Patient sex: M
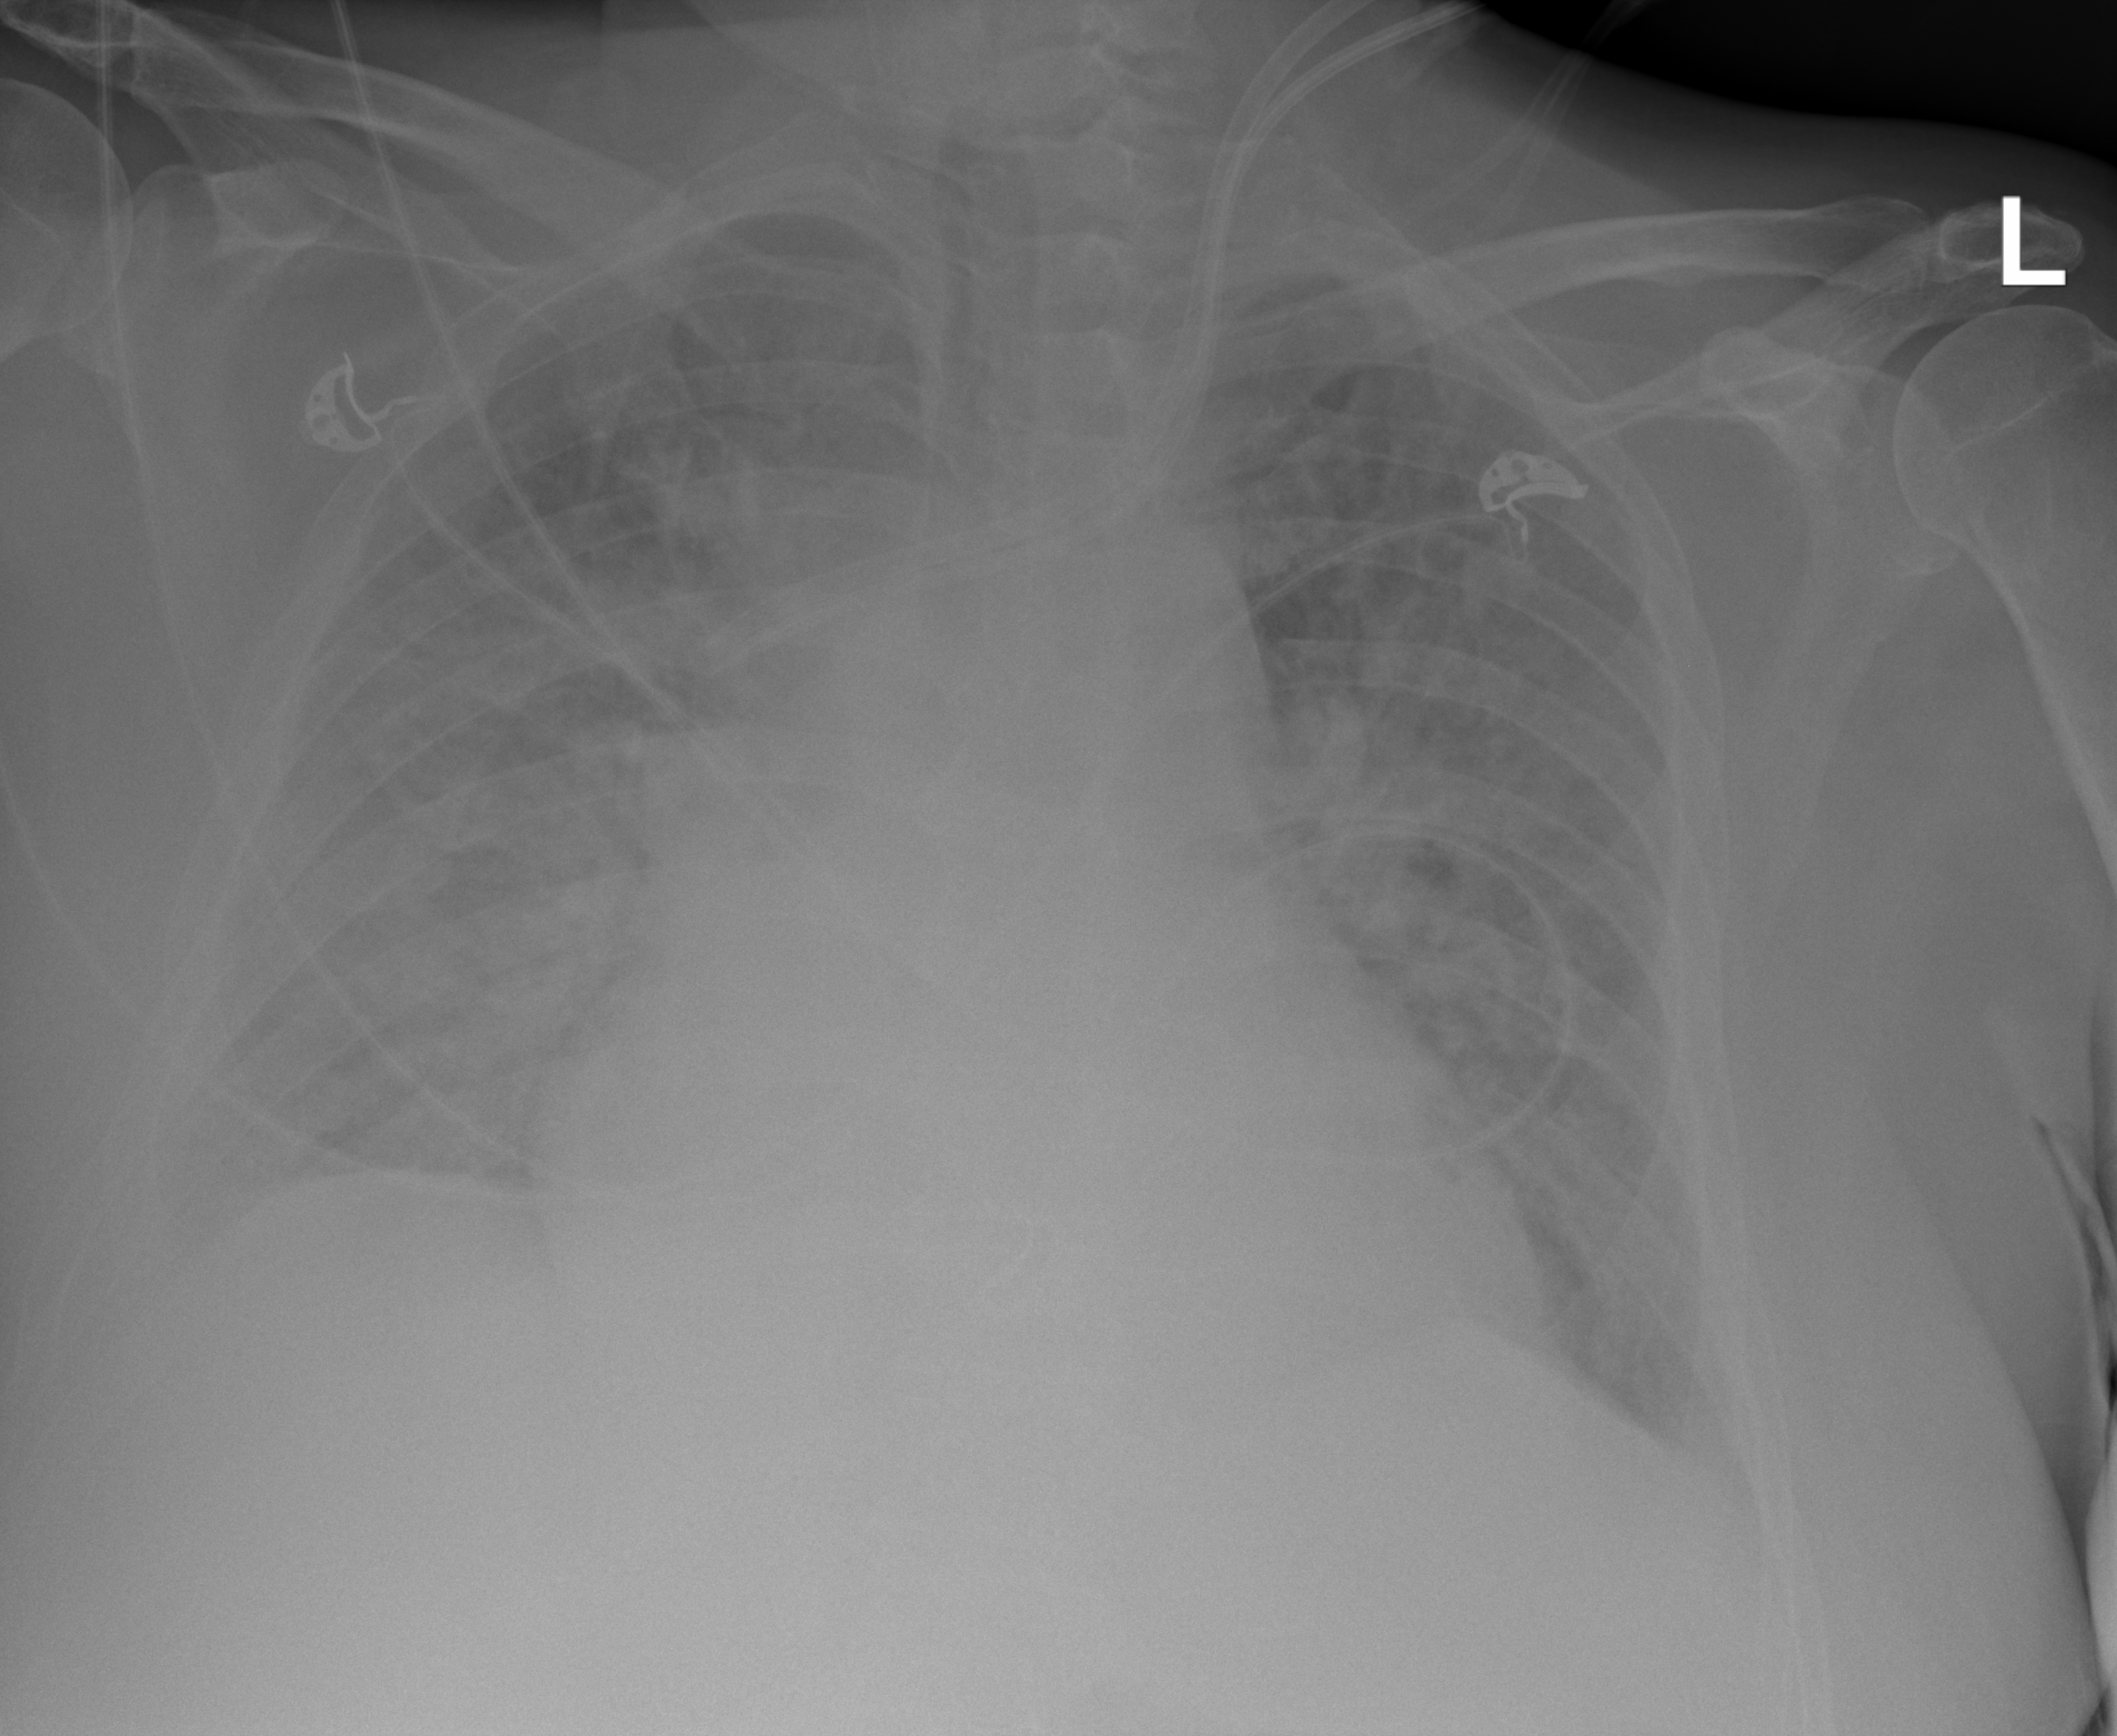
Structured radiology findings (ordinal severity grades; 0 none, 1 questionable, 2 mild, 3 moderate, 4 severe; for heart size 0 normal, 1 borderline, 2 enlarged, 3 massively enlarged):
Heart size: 2
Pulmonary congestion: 3
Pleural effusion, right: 2
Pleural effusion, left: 0
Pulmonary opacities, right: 3
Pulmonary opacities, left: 3
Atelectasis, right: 3
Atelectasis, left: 3